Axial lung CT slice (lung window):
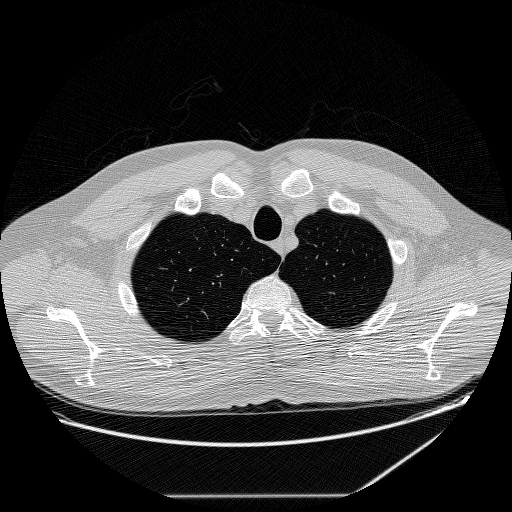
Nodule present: no